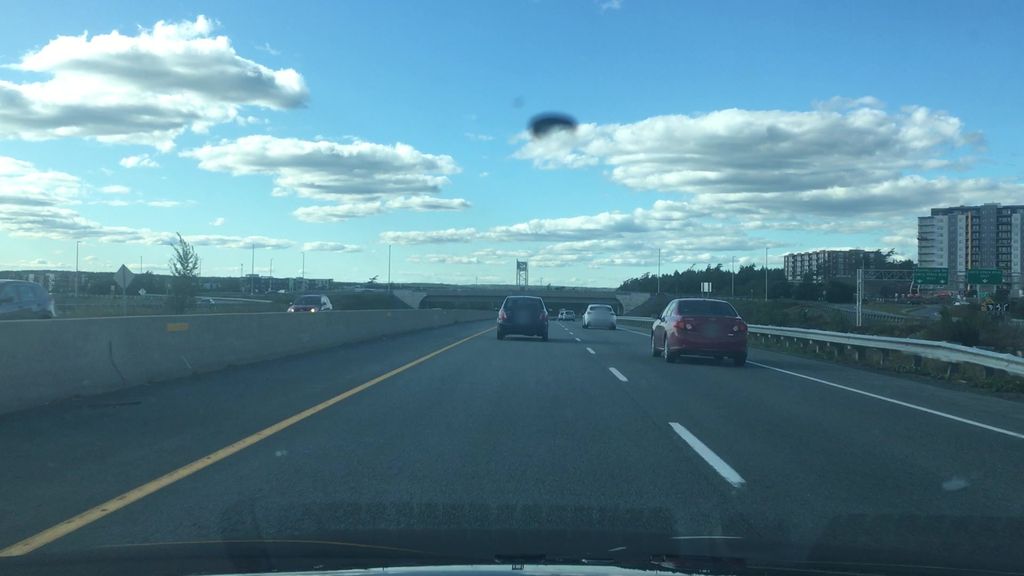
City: halifax